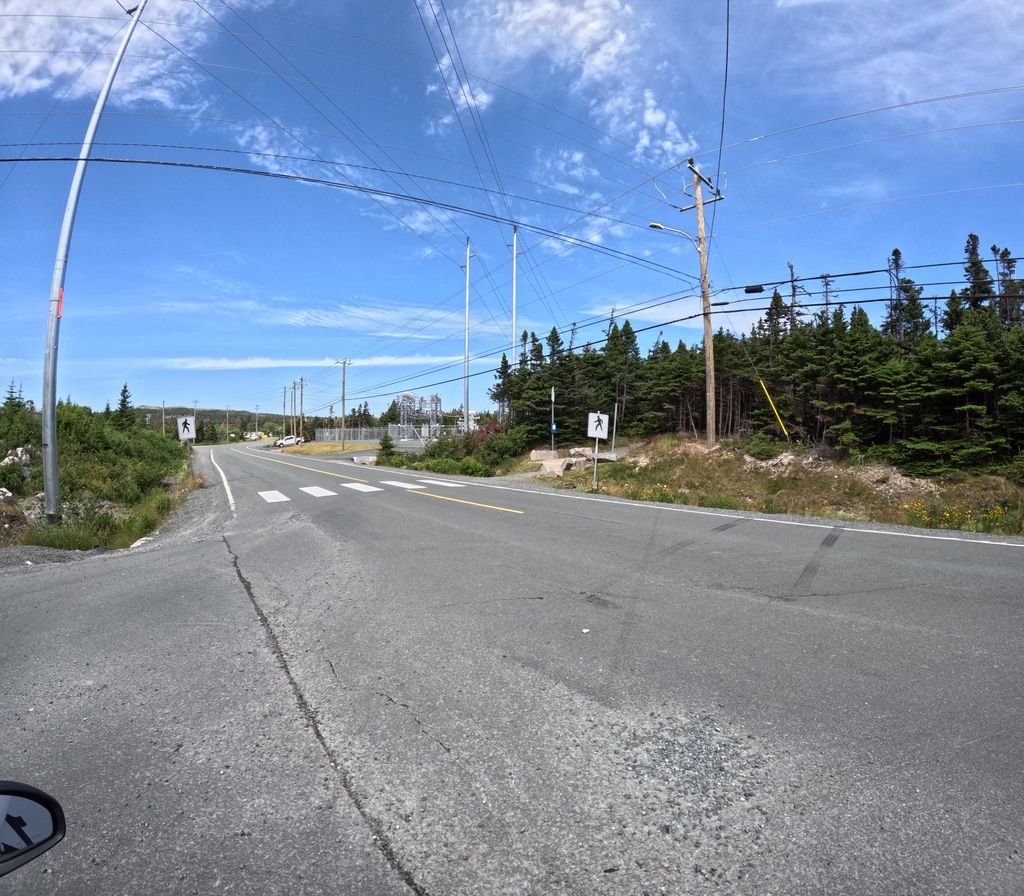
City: st_johns